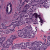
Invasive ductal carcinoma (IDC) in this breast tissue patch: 1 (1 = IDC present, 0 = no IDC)